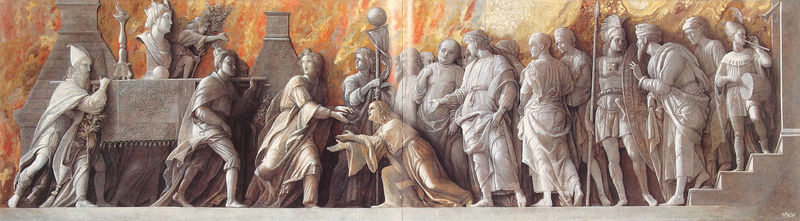
Titel: Die Einleitung des Cyblekultes in Rom
Künstler: Andrea Mantegna
Institution: London, National Gallery
Schlagwörter: feuer, frauen, menschen, marmor, männer, rot, versammlung, feier, stehen, stein, tragen, trauer, fransen, skulptur, relief, fahne, treppe, könig, lanze, soldaten, büste, stufen, schild, kreuz, schwert, knien, soldat, beutel, beten, ritter, altar, rom, fries, flöte, beerdigung, königlich, fresko, anbeten, bitte, minerva, drama, bitten, kult, freske, feierlich, schert, bommeln, intriege, national, gallery